Question: I'm new to the OOP paradigm (and AJAX/jQuery), but would like to create a basic site employing MVC architecture, in PHP, with AJAX functionality. I drew up a brief diagram of how I currently 'understand' the architecture.

Presumably when AJAX is used, that acts as the controller to interact with the model directly to retrieve whatever functionality is needed? The filenames I added are just to give you an idea of what I 'think' should be included. e.g. index.php would be a html/css template with includes to modules in the relevant places (whatever they may be) - news.php, navigation.php, etc. database.php/pager.php might house the classes and extended classes that I create for pagination, or connecting/querying the database I'm struggling to see what the controller component could be - it'd surely end up being a 'second back-end view' - calling the classes from the model to be sent to the view?
I've probably portayed my confusion well here - what should go in the view, controller and model... is AJAX functionality technically another controller? Any diagram similar to my one above would be extremely helpful.
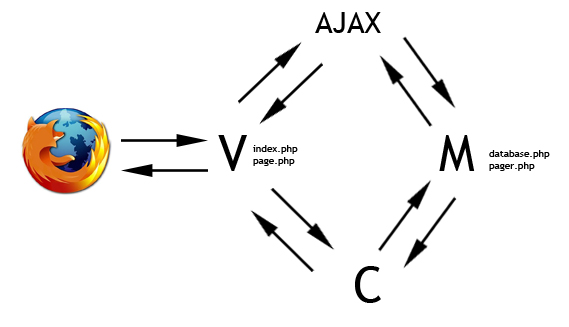
Answer: OK so AJAX is a transport method and not a piece of application like a model or controller.
Your client will communicate AJAX with one or more Controllers.
These Controllers use or invoke Models to handle different kind of tasks.
Then either the controller or the model responds to the request either with a message in a transport-friendly format (JSON, YAML, XML) or with a View (piece of HTML).
The controller handles requests, that means it receives the initial client-input. Depending on the situation this input has to be formatted, normalized, mutated or transformed somehow before being used in your application.
Then a controller uses or invokes a model; this means that it either deals with business logic itself (old style) and makes use of the model to access datasources or it hands the main workflow of your application completely over to the model (new style).
A model in first instance abstracts a persistent storage entity (like a database). In contemporary application design it also does the main business logic of your application.